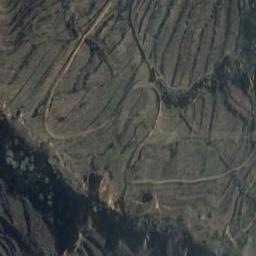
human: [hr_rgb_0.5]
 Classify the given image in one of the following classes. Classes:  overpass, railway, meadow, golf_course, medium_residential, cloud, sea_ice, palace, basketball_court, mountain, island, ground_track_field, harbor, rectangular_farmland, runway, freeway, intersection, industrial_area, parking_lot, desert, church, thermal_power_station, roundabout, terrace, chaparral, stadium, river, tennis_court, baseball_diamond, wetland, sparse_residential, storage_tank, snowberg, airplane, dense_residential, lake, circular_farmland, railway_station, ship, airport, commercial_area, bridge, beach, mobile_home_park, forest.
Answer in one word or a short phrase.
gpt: terrace